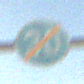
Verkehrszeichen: EndeMindestgeschwindigkeit
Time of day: MorningAfternoon
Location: Outdoor (Suburban)
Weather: PartlyCloudy
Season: NotSpecified
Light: Natural